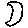
Label: moon